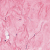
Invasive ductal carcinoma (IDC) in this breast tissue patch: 0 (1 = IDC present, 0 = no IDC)